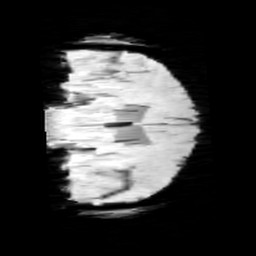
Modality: minIP
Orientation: coronal
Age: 13
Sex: female
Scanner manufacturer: siemens
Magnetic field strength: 3 T
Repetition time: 0.027 s
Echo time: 0.02 s